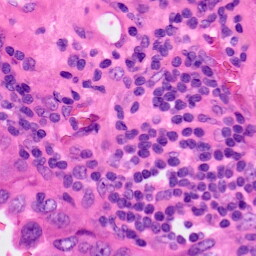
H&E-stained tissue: Lung